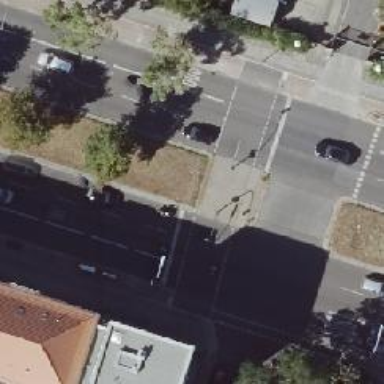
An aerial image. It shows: Road with traffic signals at crossing.